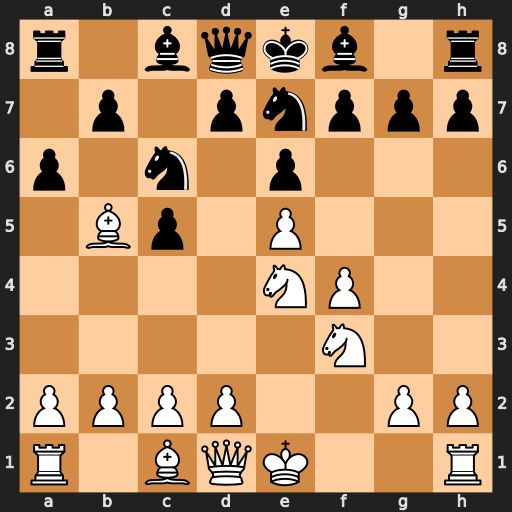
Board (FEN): r1bqkb1r/1p1pnppp/p1n1p3/1Bp1P3/4NP2/5N2/PPPP2PP/R1BQK2R
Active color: w
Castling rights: KQkq
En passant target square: -
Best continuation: Nd6#